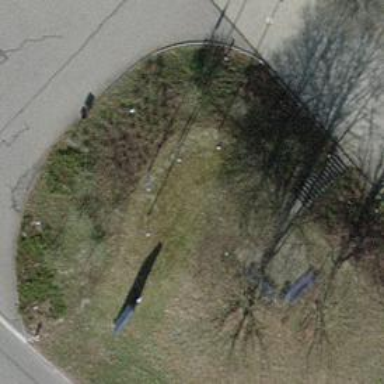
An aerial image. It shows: Flagpole structure.